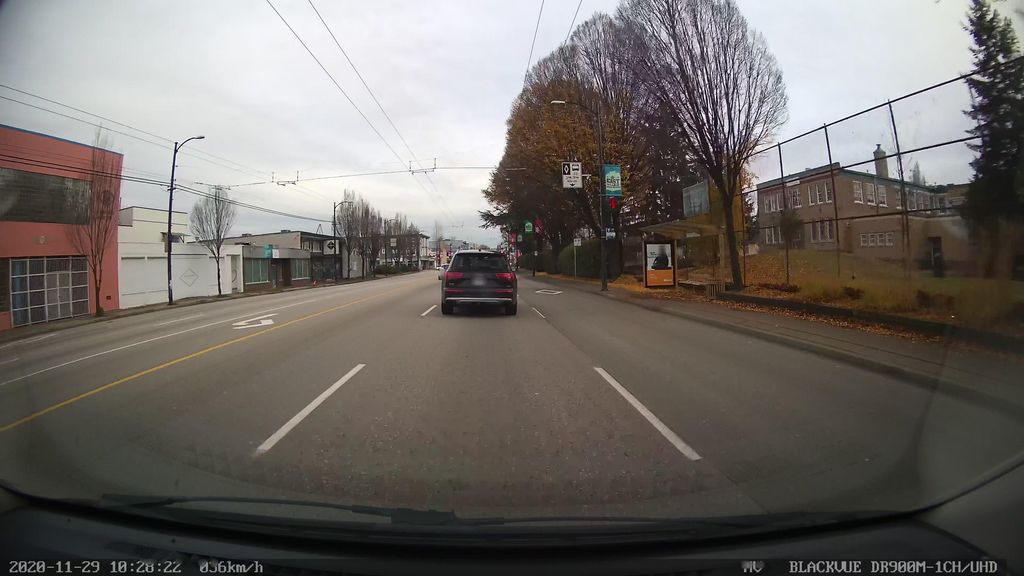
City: vancouver